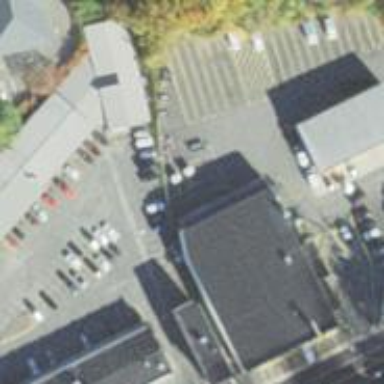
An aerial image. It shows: Commercial building.